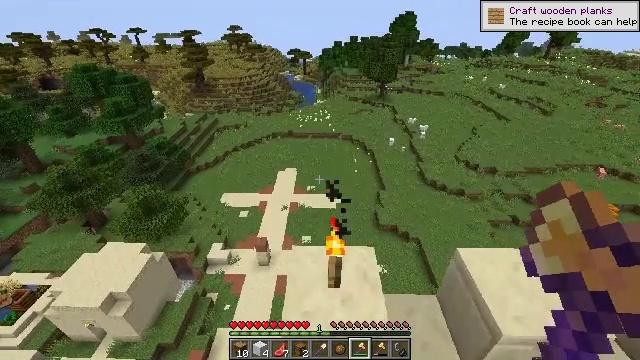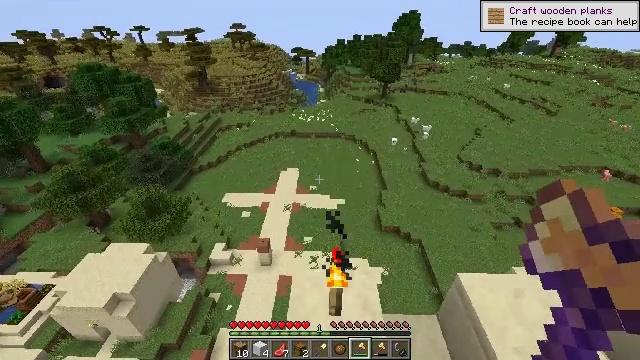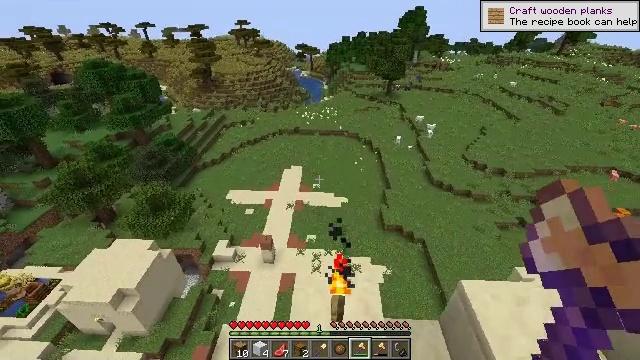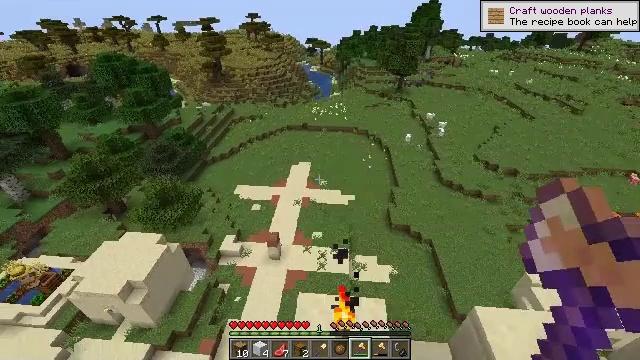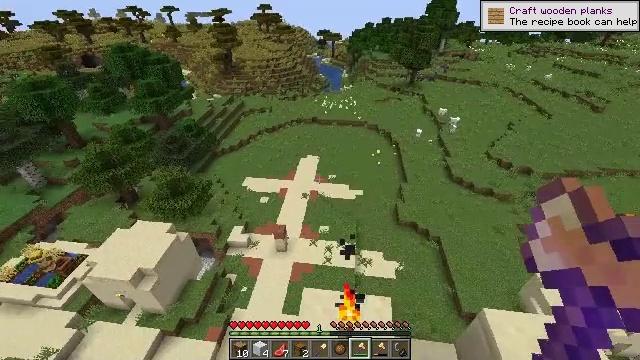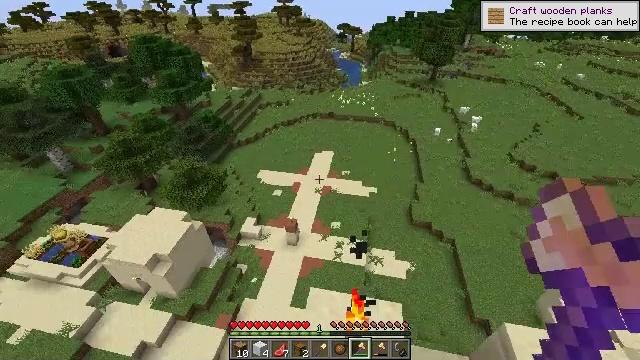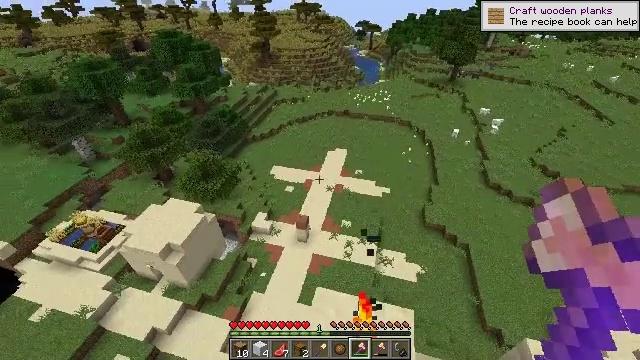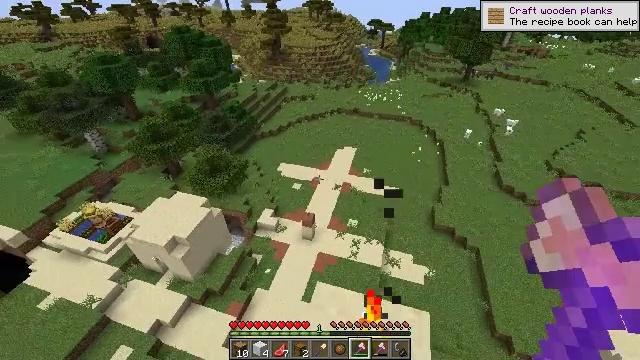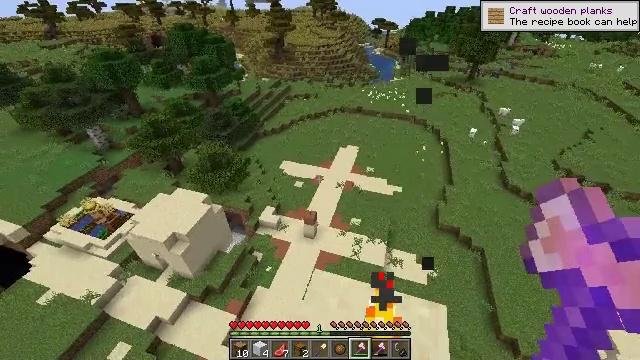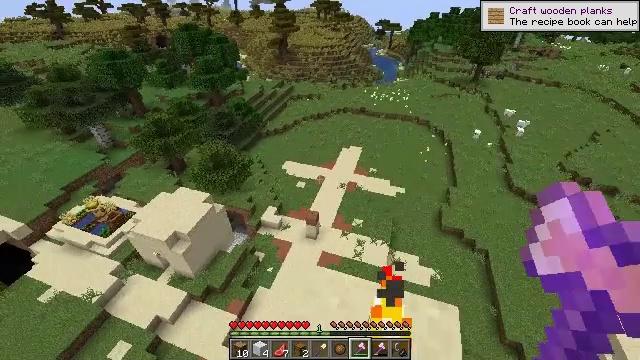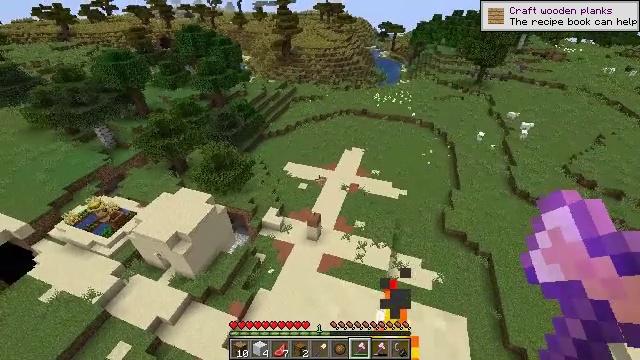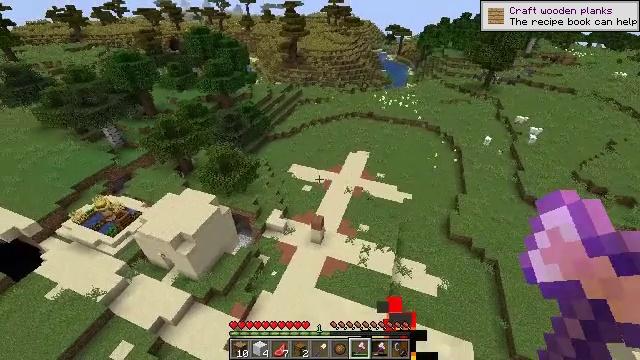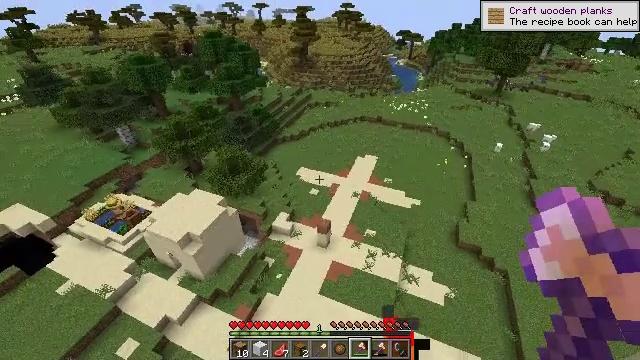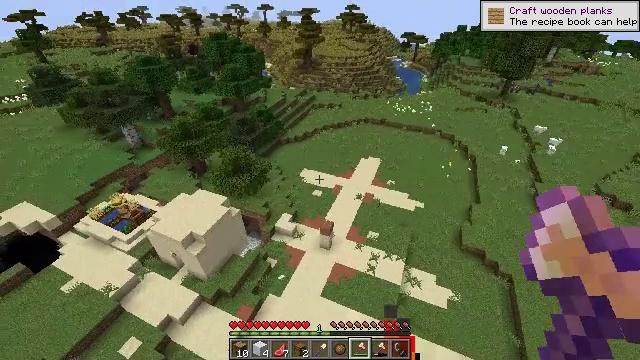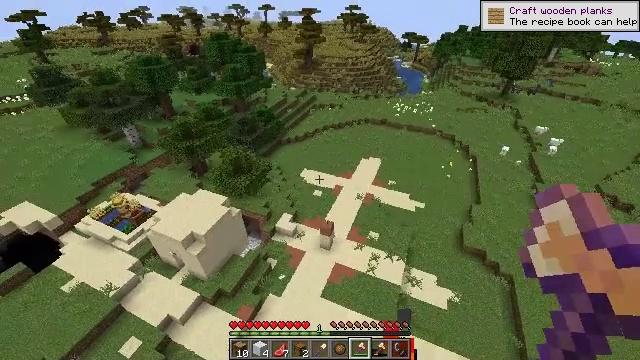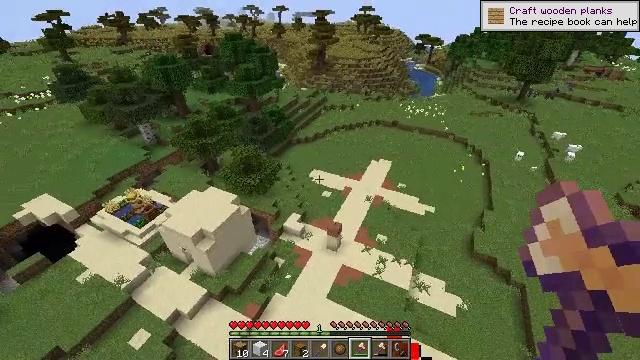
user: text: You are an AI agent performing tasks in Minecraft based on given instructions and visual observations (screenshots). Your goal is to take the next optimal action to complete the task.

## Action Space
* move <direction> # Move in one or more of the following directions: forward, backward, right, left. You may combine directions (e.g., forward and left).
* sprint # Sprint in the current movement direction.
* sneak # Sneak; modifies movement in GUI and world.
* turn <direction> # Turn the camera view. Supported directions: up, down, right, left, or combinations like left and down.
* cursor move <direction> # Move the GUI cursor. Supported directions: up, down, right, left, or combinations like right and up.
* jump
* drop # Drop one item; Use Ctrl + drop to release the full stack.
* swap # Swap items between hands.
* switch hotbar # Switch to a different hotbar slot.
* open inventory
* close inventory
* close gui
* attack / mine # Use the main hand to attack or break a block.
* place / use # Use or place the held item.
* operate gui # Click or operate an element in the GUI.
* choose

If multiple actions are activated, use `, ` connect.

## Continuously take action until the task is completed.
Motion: motion action
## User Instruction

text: Break the lectern to relocate it.
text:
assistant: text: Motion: move forward, jump
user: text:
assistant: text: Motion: move forward
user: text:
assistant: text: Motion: move forward, turn left and down
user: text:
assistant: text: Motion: turn left and down
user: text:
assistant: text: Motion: turn left and down
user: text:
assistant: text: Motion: turn left
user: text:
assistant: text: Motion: turn left
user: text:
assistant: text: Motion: no_op
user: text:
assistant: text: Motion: no_op
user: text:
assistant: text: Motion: no_op
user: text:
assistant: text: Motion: turn left
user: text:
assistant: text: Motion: turn left
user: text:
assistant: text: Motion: no_op
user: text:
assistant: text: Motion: no_op
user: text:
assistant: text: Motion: turn left
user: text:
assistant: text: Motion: turn left, jump
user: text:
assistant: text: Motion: turn left, jump
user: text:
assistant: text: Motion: turn left, jump
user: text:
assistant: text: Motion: turn left, jump
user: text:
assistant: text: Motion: no_op
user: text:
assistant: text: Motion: no_op
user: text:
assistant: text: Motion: no_op
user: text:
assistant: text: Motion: no_op
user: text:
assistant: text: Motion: turn left
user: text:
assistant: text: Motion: turn left
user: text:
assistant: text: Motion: turn left
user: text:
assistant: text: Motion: turn left
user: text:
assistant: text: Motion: turn left
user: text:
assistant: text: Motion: turn left
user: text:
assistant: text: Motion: turn left